Question: I want to show all images from device to my app in uicollectionview.
and want to select multiple images from uicollectionview. I have watched numbers of programs.<URL>
but i cant get it correctly.
please help me...
thank you
this links works fine...<URL>
but how can i get selected images into an array from button Done..

When I press Done button image shown in array like this....
'''
<UIImage: 0x7fca78772510>, {485, 303}
'''
so, how can i get this image in my collection view.. help me guys....
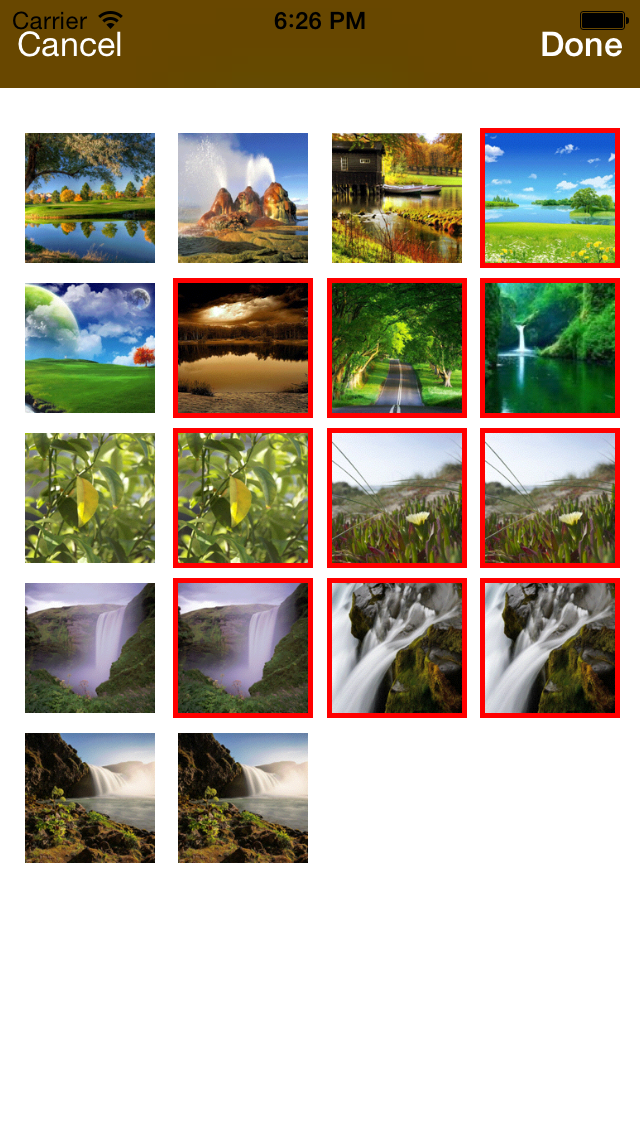
Answer: Get all image from gallery
View Controller header(.h) file..
'''
#import <UIKit/UIKit.h>
#include <AssetsLibrary/AssetsLibrary.h>
@interface getPhotoLibViewController : UIViewController
{
ALAssetsLibrary *library;
NSArray *imageArray;
NSMutableArray *mutableArray;
}
-(void)allPhotosCollected:(NSArray*)imgArray;
@end
'''
implementation file
declare global count variable as
'''
static int count=0;
@implementation getPhotoLibViewController
-(void)getAllPictures
{
imageArray=[[NSArray alloc] init];
mutableArray =[[NSMutableArray alloc]init];
NSMutableArray* assetURLDictionaries = [[NSMutableArray alloc] init];
library = [[ALAssetsLibrary alloc] init];
void (^assetEnumerator)( ALAsset *, NSUInteger, BOOL *) = ^(ALAsset *result, NSUInteger index, BOOL *stop) {
if(result != nil) {
if([[result valueForProperty:ALAssetPropertyType] isEqualToString:ALAssetTypePhoto]) {
[assetURLDictionaries addObject:[result valueForProperty:ALAssetPropertyURLs]];
NSURL *url= (NSURL*) [[result defaultRepresentation]url];
[library assetForURL:url
resultBlock:^(ALAsset *asset) {
[mutableArray addObject:[UIImage imageWithCGImage:[[asset defaultRepresentation] fullScreenImage]]];
if ([mutableArray count]==count)
{
imageArray=[[NSArray alloc] initWithArray:mutableArray];
[self allPhotosCollected:imageArray];
}
}
failureBlock:^(NSError *error){ NSLog(@"operation was not successfull!"); } ];
}
}
};
NSMutableArray *assetGroups = [[NSMutableArray alloc] init];
void (^ assetGroupEnumerator) ( ALAssetsGroup *, BOOL *)= ^(ALAssetsGroup *group, BOOL *stop) {
if(group != nil) {
[group enumerateAssetsUsingBlock:assetEnumerator];
[assetGroups addObject:group];
count=[group numberOfAssets];
}
};
assetGroups = [[NSMutableArray alloc] init];
[library enumerateGroupsWithTypes:ALAssetsGroupAll
usingBlock:assetGroupEnumerator
failureBlock:^(NSError *error) {NSLog(@"There is an error");}];
}
-(void)allPhotosCollected:(NSArray*)imgArray
{
//write your code here after getting all the photos from library...
NSLog(@"all pictures are %@",imgArray);
}
@end
'''
Use getAllPicture method to get photos from photo library.
OR You can have a look at this blog <URL>